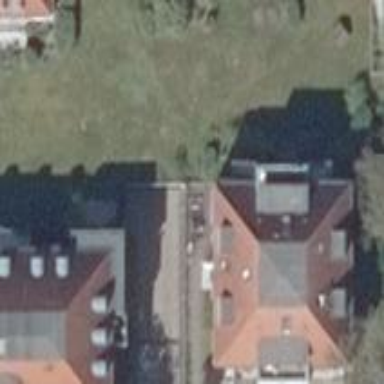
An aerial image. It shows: Hipped roof on apartment building.